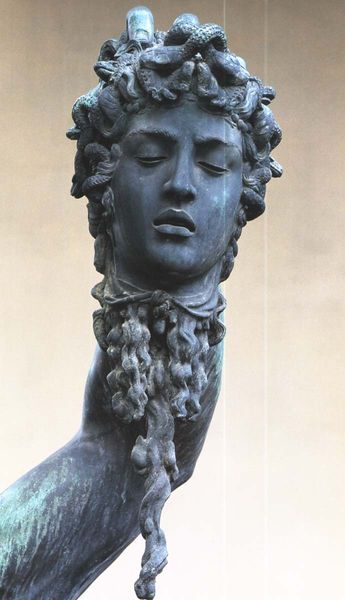
Titel: Perseus
Künstler: Benvenuto Cellini
Standort: Florenz, Piazza della Signoria, Loggia dei Lanzi (EU - I - Toskana)
Schlagwörter: hand, arm, enthauptet, schlangen, schlangenhaar, herkules, hydra, gorgonenhaupt, gorgone, statues, schnlangenhaar